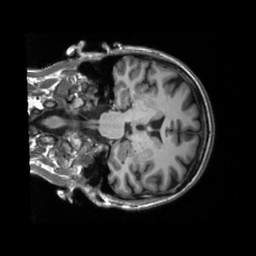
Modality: T1w
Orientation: coronal
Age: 52
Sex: female
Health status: ill
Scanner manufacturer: siemens
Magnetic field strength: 3 T
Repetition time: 2.3 s
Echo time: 0.00201 s